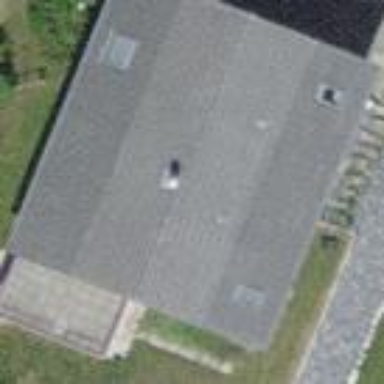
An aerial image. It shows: House with gambrel roof.